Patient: sex M, age 72
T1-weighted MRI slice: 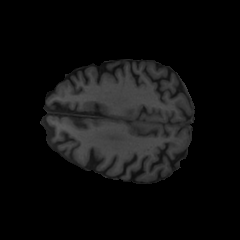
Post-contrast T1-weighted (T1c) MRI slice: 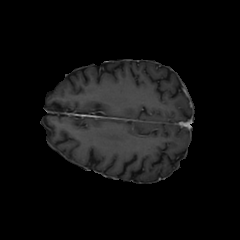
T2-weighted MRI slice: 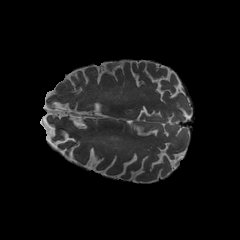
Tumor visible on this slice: no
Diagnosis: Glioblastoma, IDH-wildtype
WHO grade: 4